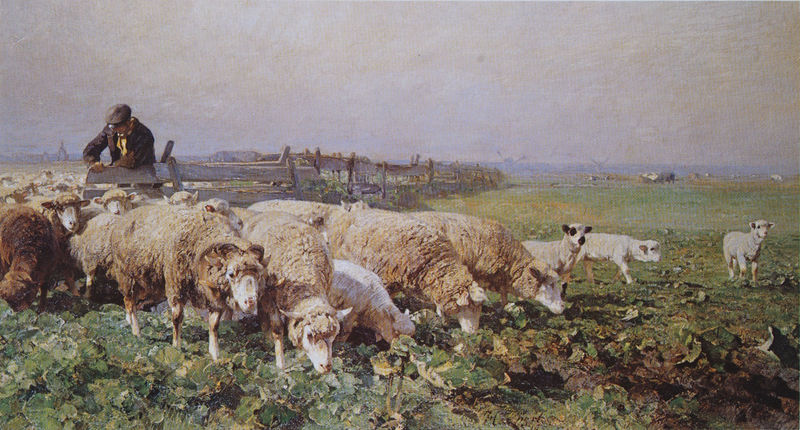
Titel: Austrieb einer Schafherde
Künstler: Heinrich Zügel
Standort: Schloß Haimhausen bei Dachau
Institution: Gemälde-Cabinett-Unger
Schlagwörter: himmel, blue, church, hat, men, oil, white, black, country, gray, green, grey, painting, yellow, mending, brown, plant, railing, wooden, wood, cloud, clouds, food, man, rock, sky, background, building, field, house, landscape, nature, netherlands, peasant, sea, see, water, horizon, summer, boy, winter, flat, grass, light, peaceful, plants, color, cap, coat, mother, realism, realist, scarf, animals, dog, romantic, jacket, fall, leaning, scene, fence, meadow, pasture, violet, dirt, person, rural, city, human, spring, clothes, ivy, leaves, pastoral, gate, watercolor, ground, board, ears, gallery, pastel, hut, animal, legs, cattle, cow, cows, farm, farmer, gras, impressionist, calm, horizont, horn, resting, baby, goat, hörner, paint, ram, sheep, dutch, cold, eat, eating, fixing, flock, graze, grazin, grazing, herd, holland, horizon line, lamb, lambs, lettuce, mend, opening, range, repairing, sheeps, shepard, sheperd, shephard, wide, windmill, windmills, wool, work, working, gloves, fog, land, tan, landschaft, shirt, shepherd, standing, little, realistic, barn, time, gatter, zaun, vista, countryside, agriculture, farming, millet, feeding, spot, herder, herding, morning, harvest, push, 19th century, bard, mütze, schaf, weide, hirte, wolle, drive, feed, fleece, drab, 3, x, 1, 4, wooden fence, 8, pastorale, shear, black sheep, windmühle, ireland, 6, niederlande, cabbage, pflanzen, boards, bonheur, fench, ewe, fix, herde, schafe, lamm, lämmer, grasen, kohl, verblauung, wews, ewes, shepperd and sheeps, clover, babz, fens, herding sheep, boarded, boy cried wolf', futter, hüten, widder, earsa, browsing, nibbling, shwwp, sheeo, lowland, eew, famrer, herdewr